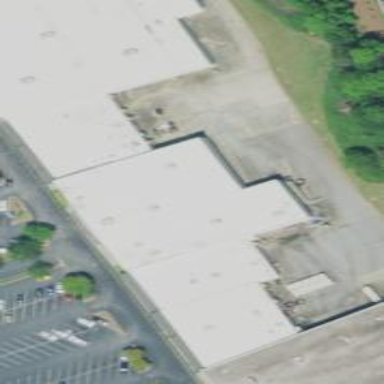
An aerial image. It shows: Commercial building.